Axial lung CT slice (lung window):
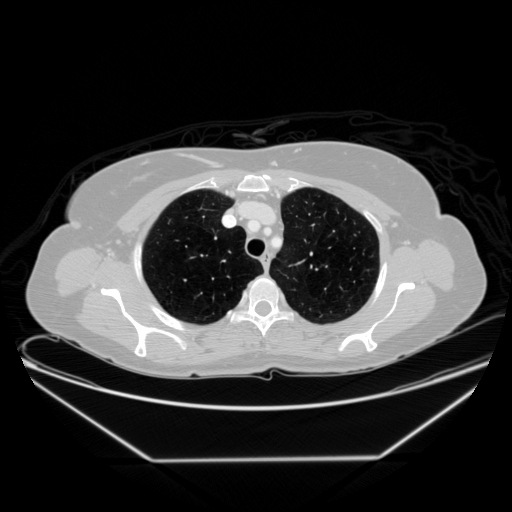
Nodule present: no